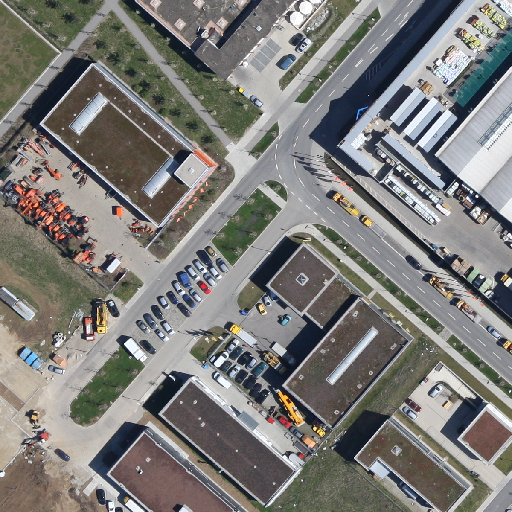
Referring expression: road marking